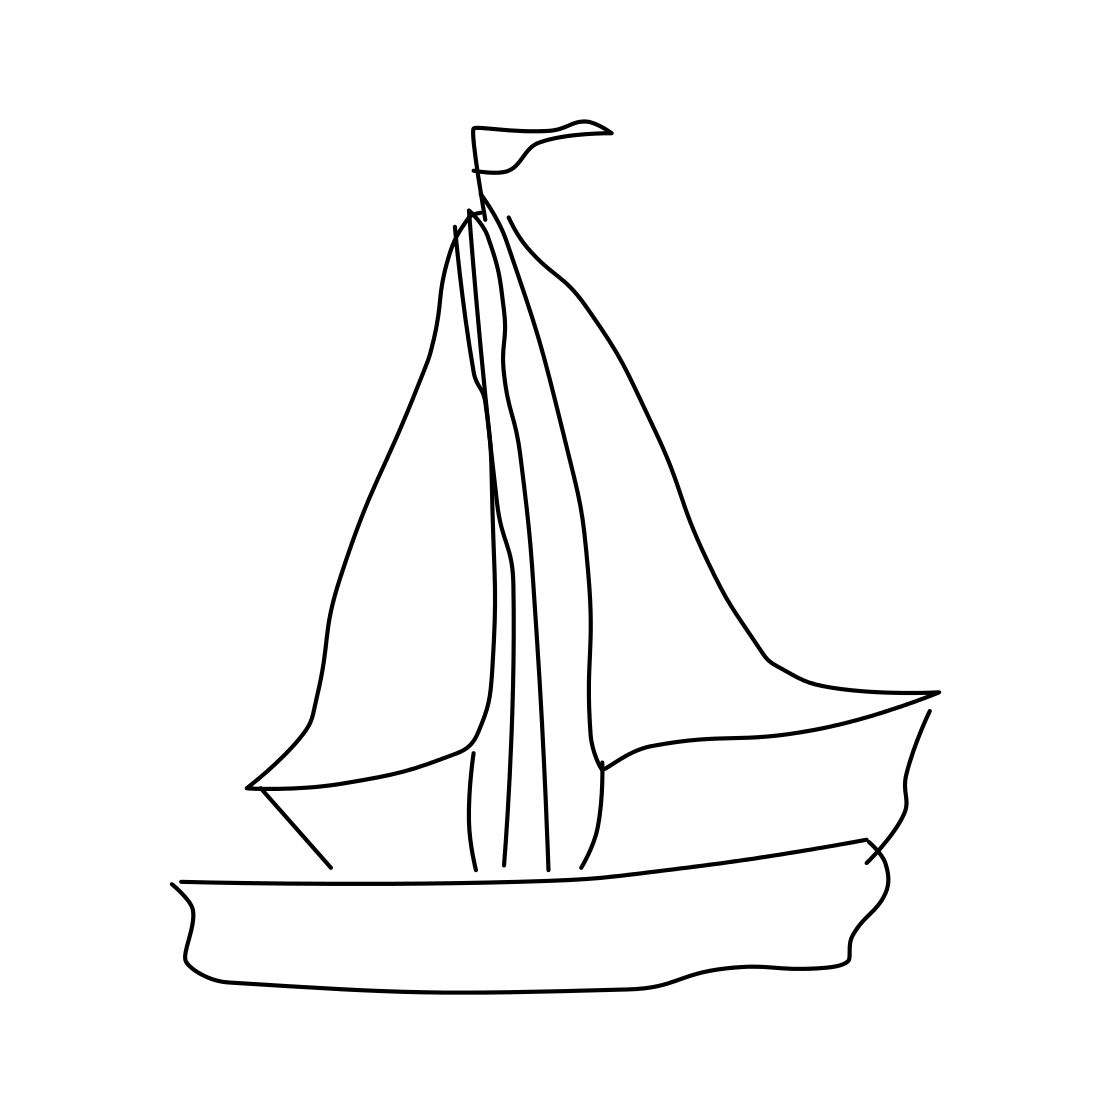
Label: sailboat